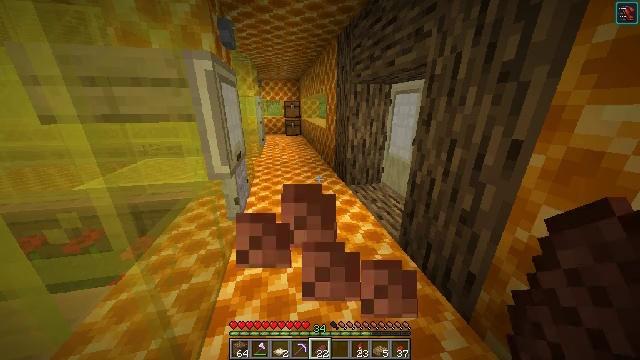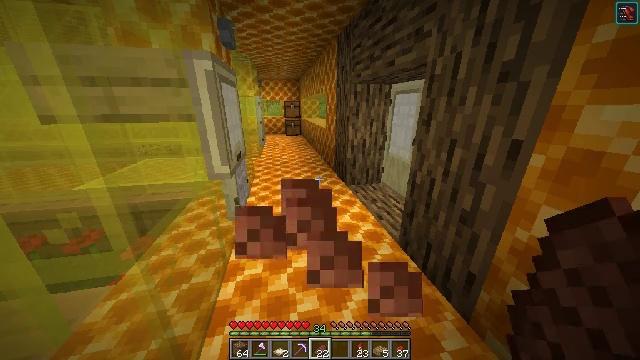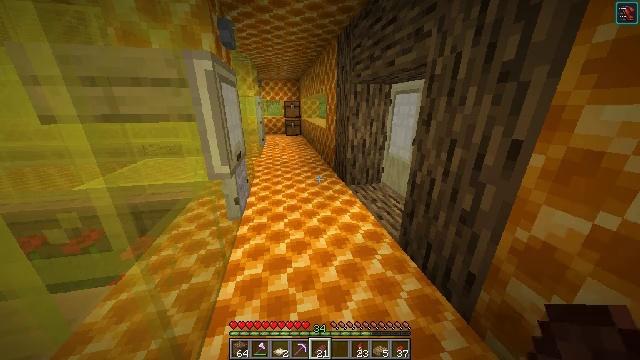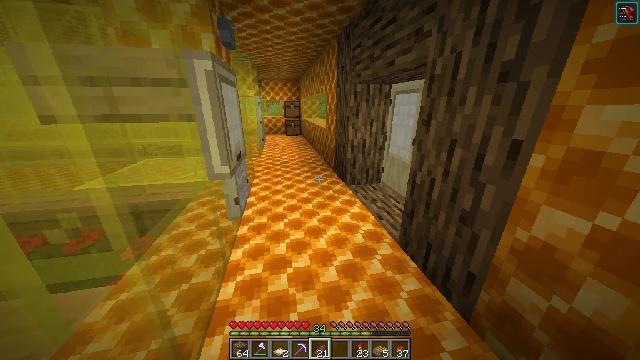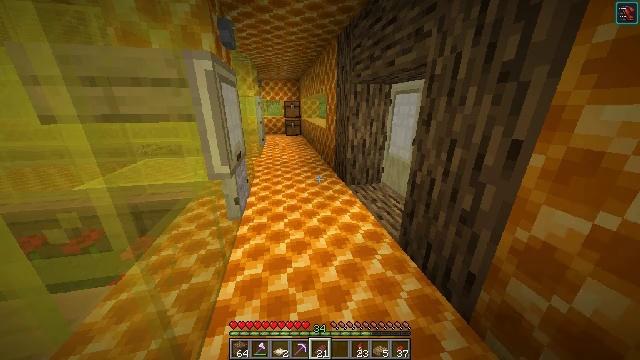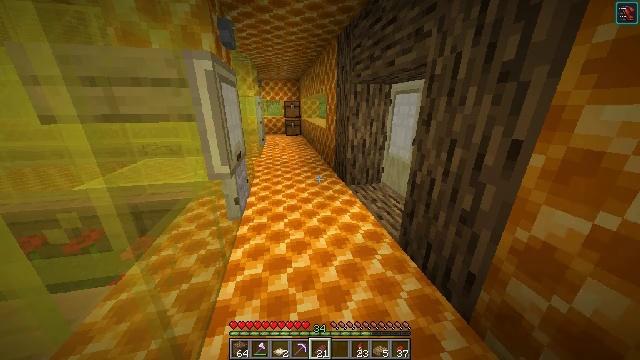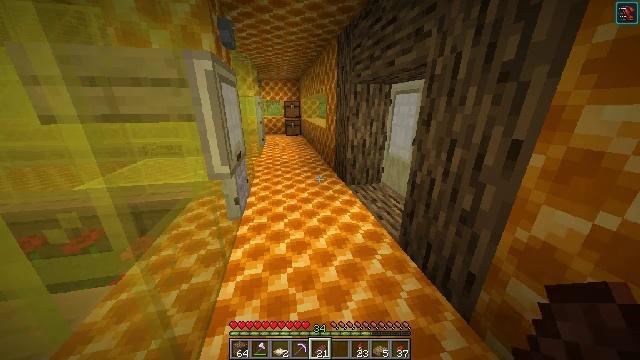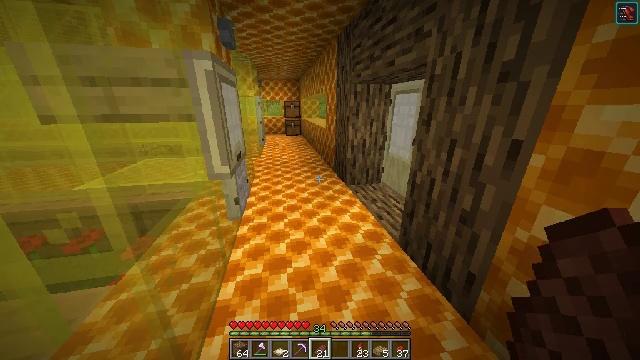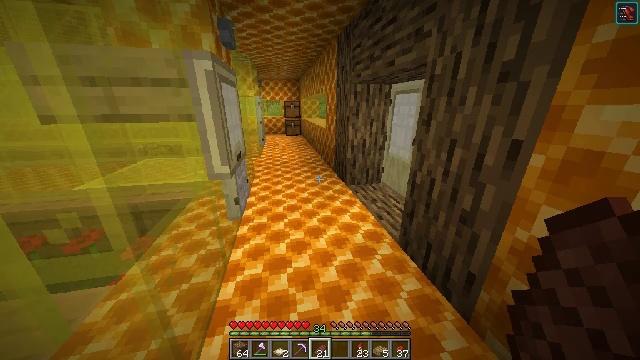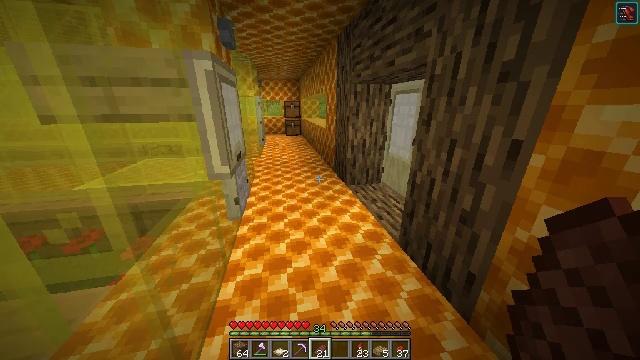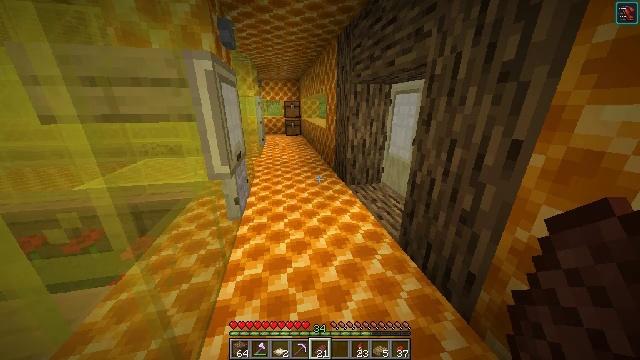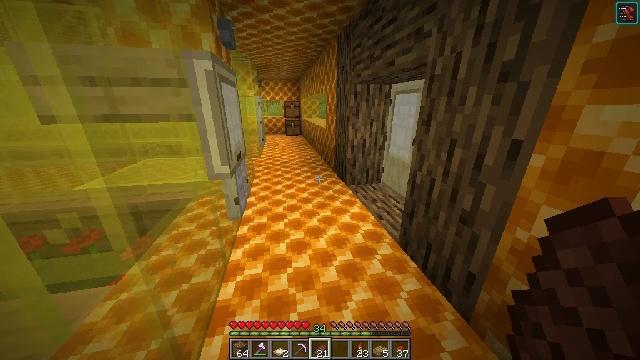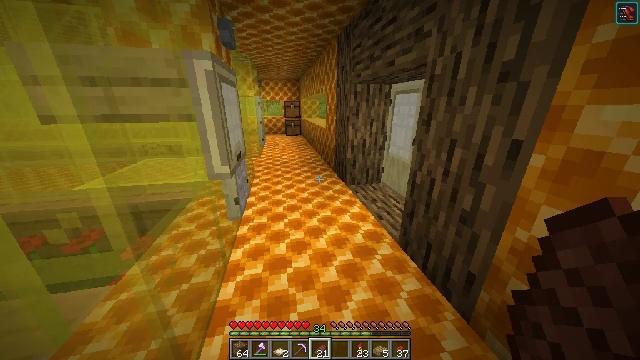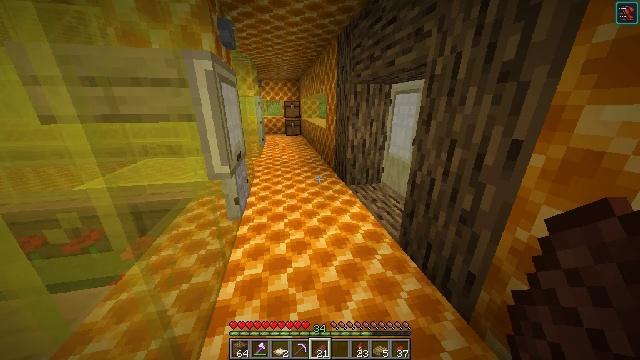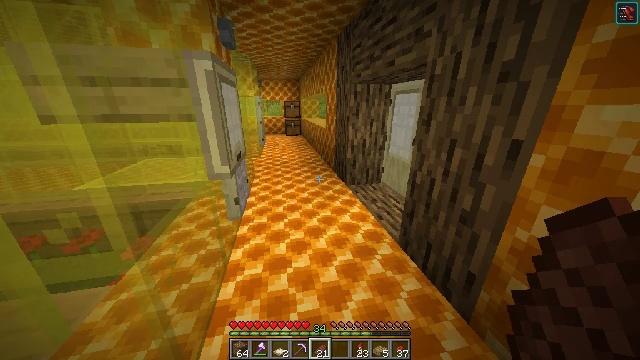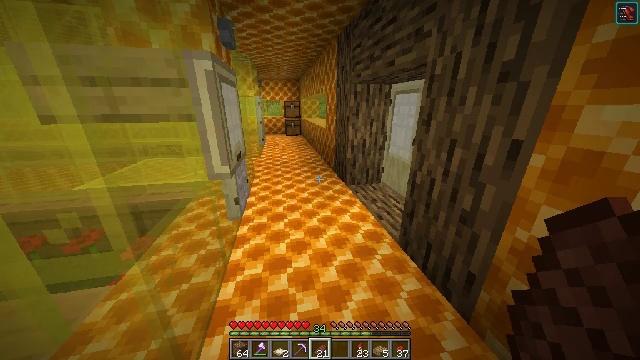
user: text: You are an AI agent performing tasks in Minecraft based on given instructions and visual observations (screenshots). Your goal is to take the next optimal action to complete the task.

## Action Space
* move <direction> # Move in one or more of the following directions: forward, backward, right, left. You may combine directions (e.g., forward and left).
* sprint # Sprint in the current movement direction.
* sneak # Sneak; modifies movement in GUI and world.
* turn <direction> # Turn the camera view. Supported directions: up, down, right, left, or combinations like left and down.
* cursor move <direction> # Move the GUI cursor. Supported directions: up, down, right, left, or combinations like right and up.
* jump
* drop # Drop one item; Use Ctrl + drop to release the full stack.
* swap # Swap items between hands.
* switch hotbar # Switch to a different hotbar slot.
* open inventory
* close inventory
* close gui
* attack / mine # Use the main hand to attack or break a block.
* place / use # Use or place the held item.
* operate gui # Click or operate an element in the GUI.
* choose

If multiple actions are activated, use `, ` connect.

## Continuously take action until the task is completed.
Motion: motion action
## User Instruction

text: Craft a honey block.
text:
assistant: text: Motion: no_op
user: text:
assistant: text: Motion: no_op
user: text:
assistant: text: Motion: no_op
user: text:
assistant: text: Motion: no_op
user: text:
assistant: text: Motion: no_op
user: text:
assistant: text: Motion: no_op
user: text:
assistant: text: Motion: no_op
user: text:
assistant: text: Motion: no_op
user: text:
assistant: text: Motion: no_op
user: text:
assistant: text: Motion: no_op
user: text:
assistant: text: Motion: no_op
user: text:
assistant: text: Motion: no_op
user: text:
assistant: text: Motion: no_op
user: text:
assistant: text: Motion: no_op
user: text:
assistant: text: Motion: no_op
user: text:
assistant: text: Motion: no_op
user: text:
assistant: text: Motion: no_op
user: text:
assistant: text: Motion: no_op
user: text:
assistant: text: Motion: no_op
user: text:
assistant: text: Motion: no_op
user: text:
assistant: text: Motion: no_op
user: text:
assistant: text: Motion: no_op
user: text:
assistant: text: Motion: no_op
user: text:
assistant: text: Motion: no_op
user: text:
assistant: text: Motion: no_op
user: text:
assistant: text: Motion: no_op
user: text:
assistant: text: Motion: no_op
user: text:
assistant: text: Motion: no_op
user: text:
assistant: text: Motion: no_op
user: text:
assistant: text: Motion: no_op